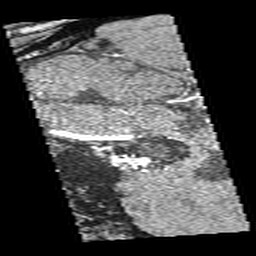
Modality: angio
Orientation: sagittal
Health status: ill
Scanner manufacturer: siemens
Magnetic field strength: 3 T
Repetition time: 0.022 s
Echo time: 0.00401 s